Question:
All works good if I insert sdl-config output manually.
How to fix this bug?
'''
g++ -O3 -c 'sdl-config --cflags' test.cpp
g++.exe: sdl-config --cflags: no such dile or directory
'''
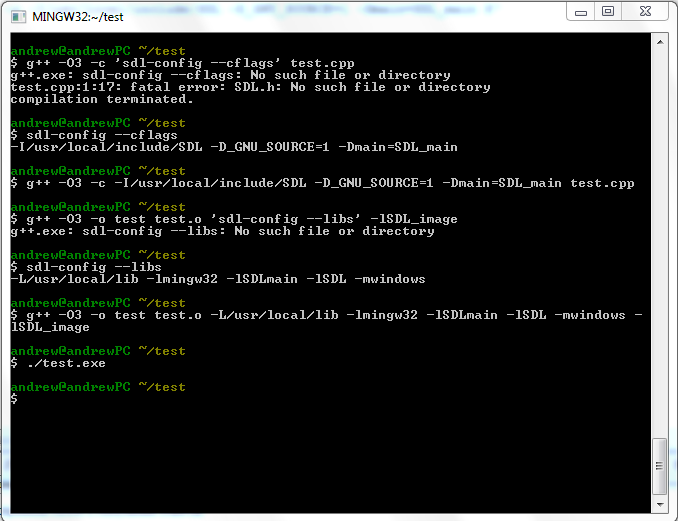
Answer: oh...
I mixed up ' and ' !!!!!
now all works...